Field crop: maize
Growth stage: 2
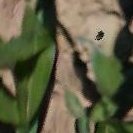
Species: maize